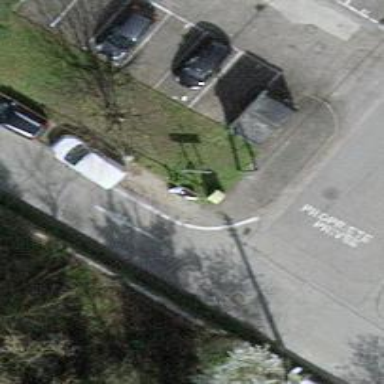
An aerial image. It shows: Pillar post box is available as amenity.